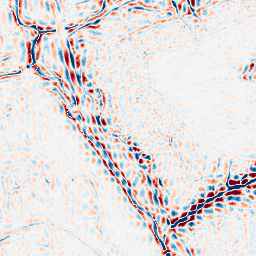
Category: wavelet
Decomposition family: wavelet_dwt
Decomposition parameters: wavelet: db8
level: 3
Upsampling method: lanczos
Upsampling parameters: scale: 2
Upsampling scale: 2